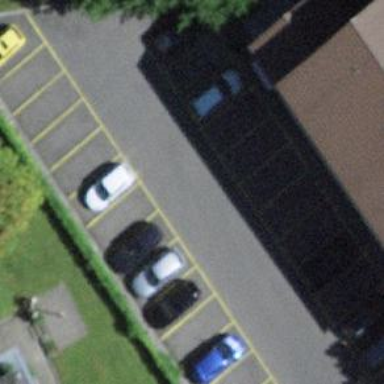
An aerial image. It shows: Parking area with asphalt surface.